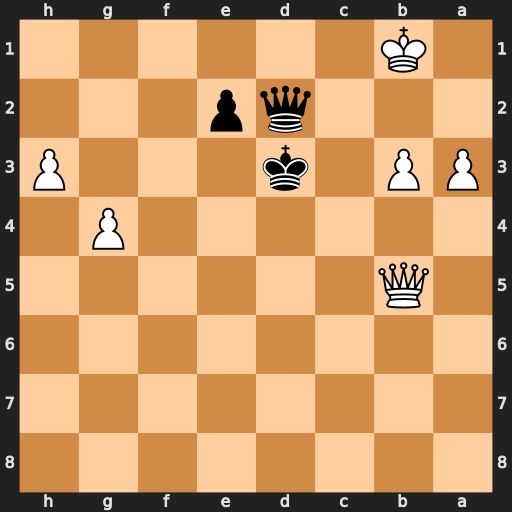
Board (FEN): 8/8/8/1Q6/6P1/PP1k3P/3qp3/1K6
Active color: b
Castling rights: -
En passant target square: -
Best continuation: Kd4 Qd7+ Ke3